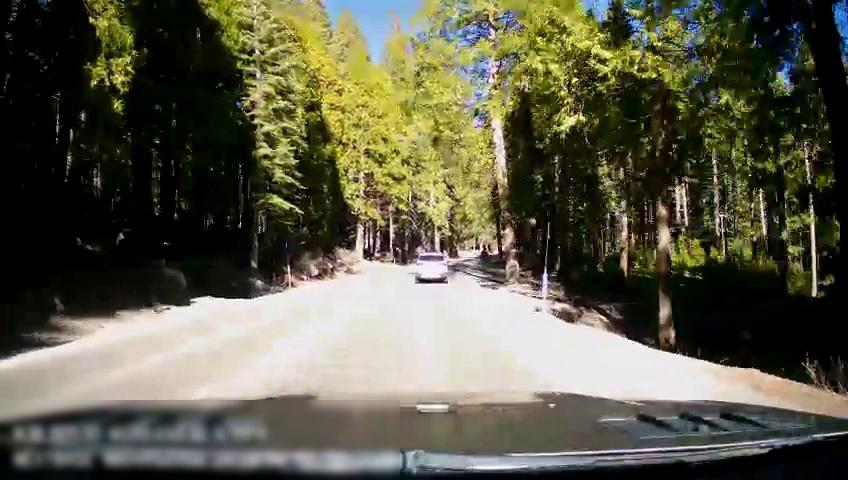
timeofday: Day
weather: Sunny
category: Drivable Space
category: Vehicles | SUV